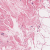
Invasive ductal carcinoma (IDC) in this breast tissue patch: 0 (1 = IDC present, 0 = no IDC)